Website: crate-barrel
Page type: delivery-shipping
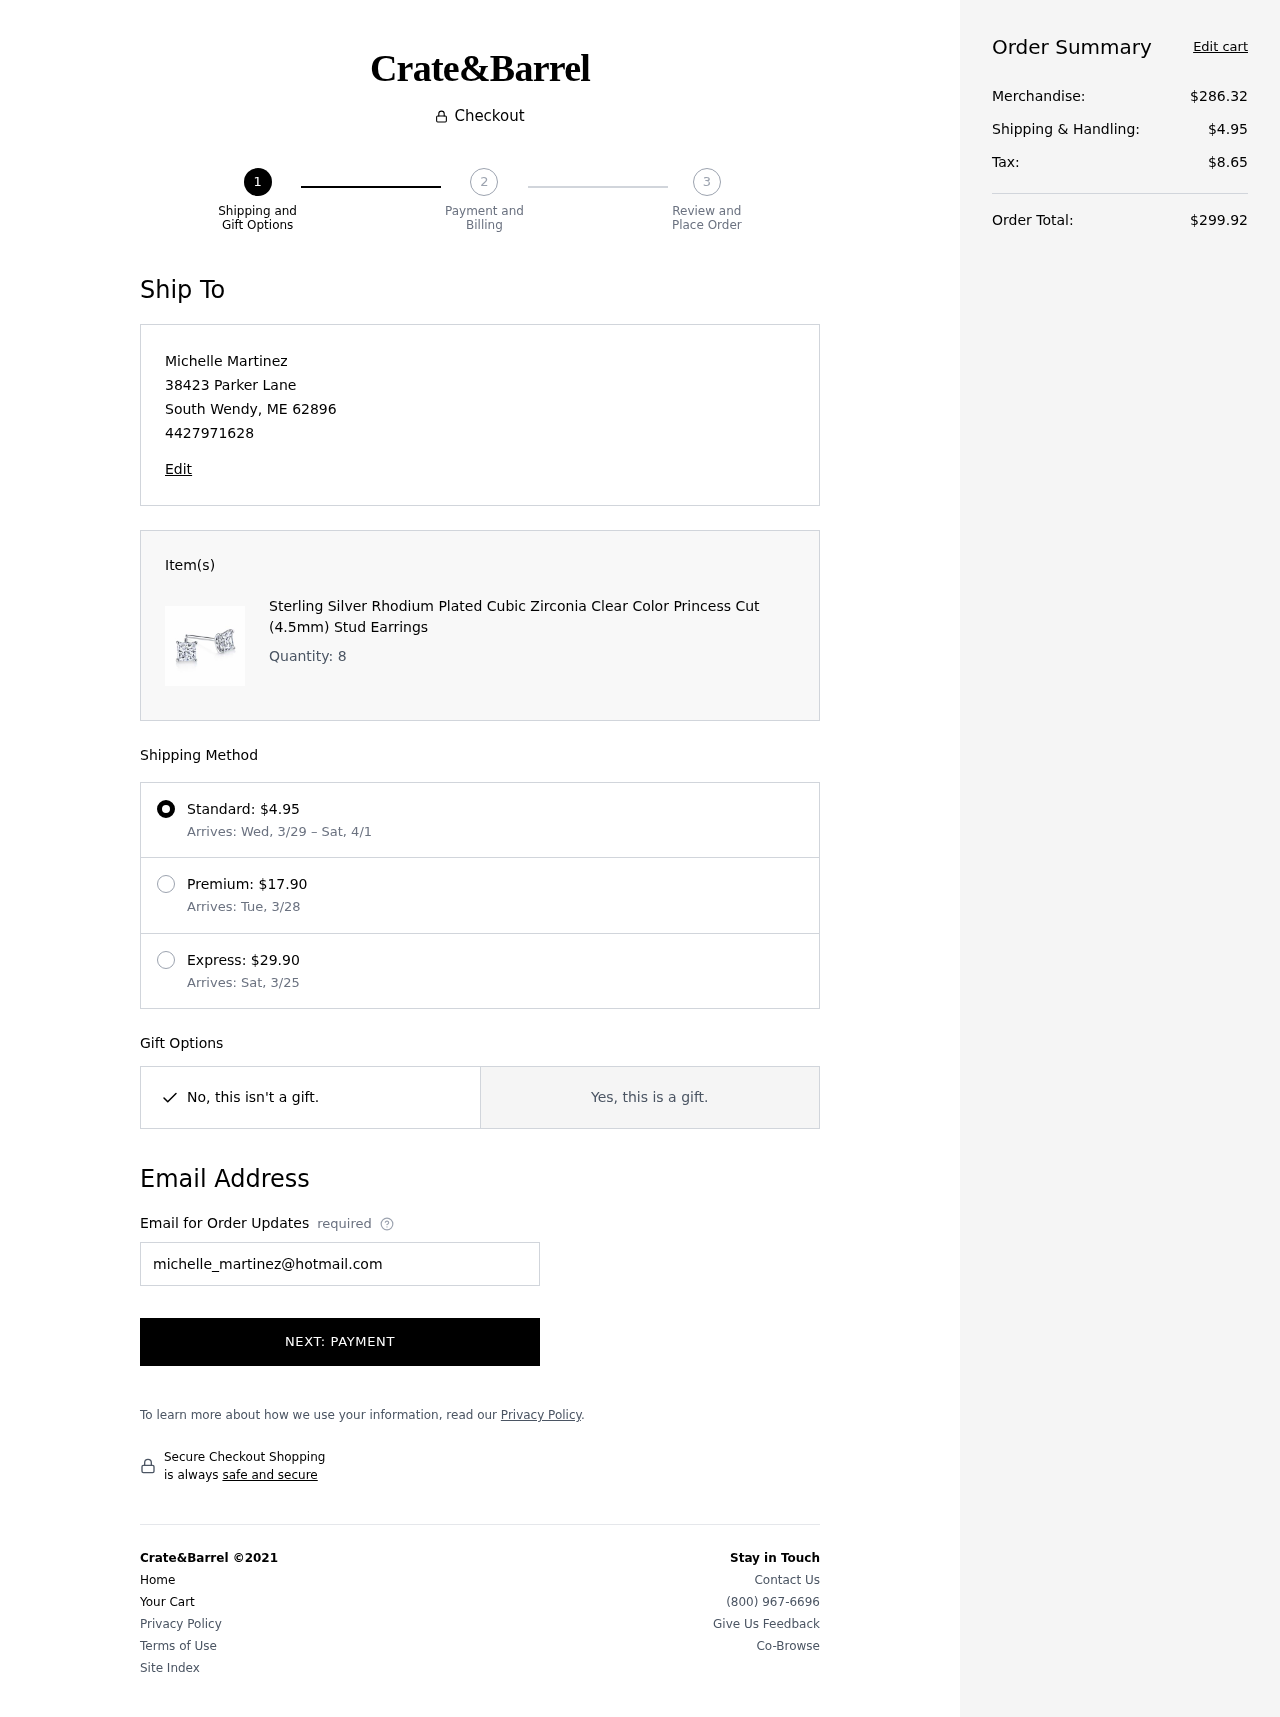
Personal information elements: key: PII_CITY
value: South Wendy
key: PII_EMAIL
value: michelle_martinez@hotmail.com
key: PII_FULLNAME
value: Michelle Martinez
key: PII_PHONE
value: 4427971628
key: PII_POSTCODE
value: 62896
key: PII_STATE_ABBR
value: ME
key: PII_STREET
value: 38423 Parker Lane
Product elements: key: PRODUCT1_NAME
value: Sterling Silver Rhodium Plated Cubic Zirconia Clear Color Princess Cut (4.5mm) Stud Earrings
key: PRODUCT1_QUANTITY
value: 8
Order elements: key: ORDER_SHIPPING_COST
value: $4.95
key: ORDER_SHIPPING_DATE
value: Wed, 3/29
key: ORDER_DELIVERY_DATE
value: Sat, 4/1
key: ORDER_SHIPPING_COST2
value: $17.90
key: ORDER_DELIVERY_DATE2
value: Arrives: Tue, 3/28
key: ORDER_SHIPPING_COST3
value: $29.90
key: ORDER_DELIVERY_DATE3
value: Arrives: Sat, 3/25
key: ORDER_SUBTOTAL
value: $286.32
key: ORDER_TAX
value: $8.65
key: ORDER_TOTAL
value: $299.92